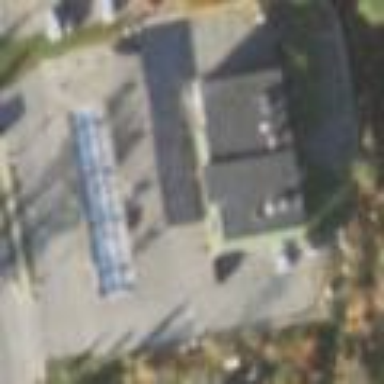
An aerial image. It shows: Fuel station.